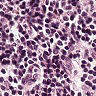
Metastatic tissue present: no